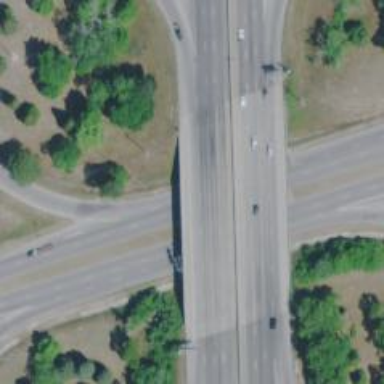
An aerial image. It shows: Viaduct bridge over motorway.